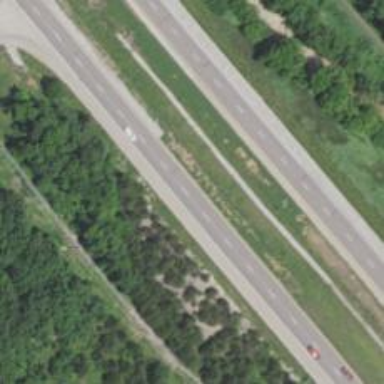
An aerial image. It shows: Asphalt motorway.